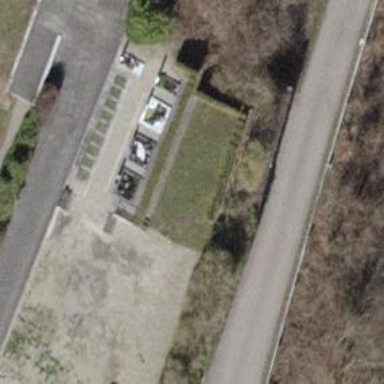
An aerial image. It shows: Paved steps with ramp.